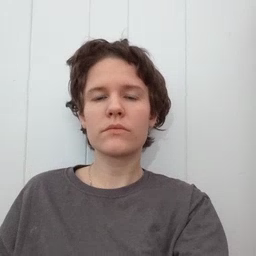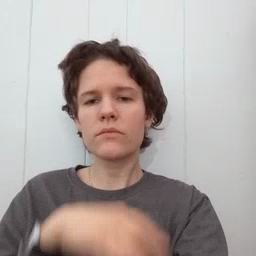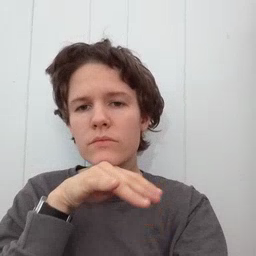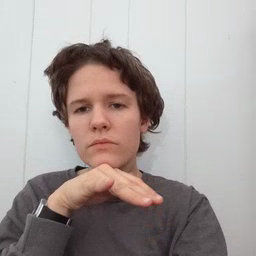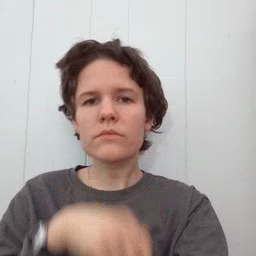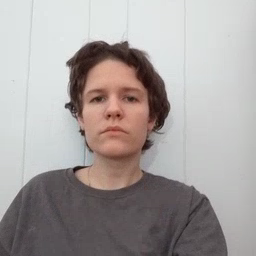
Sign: dirty